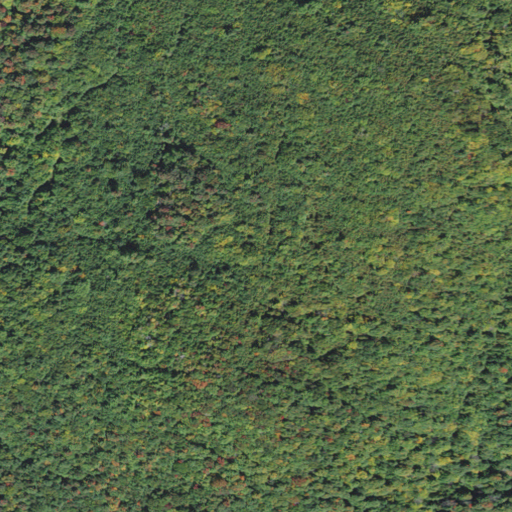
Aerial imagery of mountain in Vermont named Belcher Hill containing deciduous forest and mixed forest